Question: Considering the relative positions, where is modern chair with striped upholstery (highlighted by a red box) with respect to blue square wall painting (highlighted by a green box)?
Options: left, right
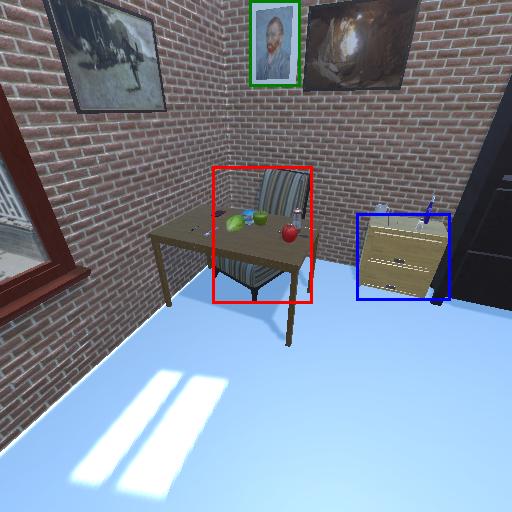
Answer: left